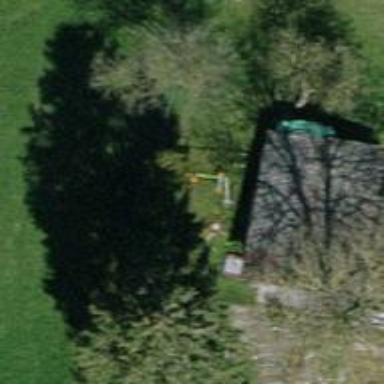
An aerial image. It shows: Hut.